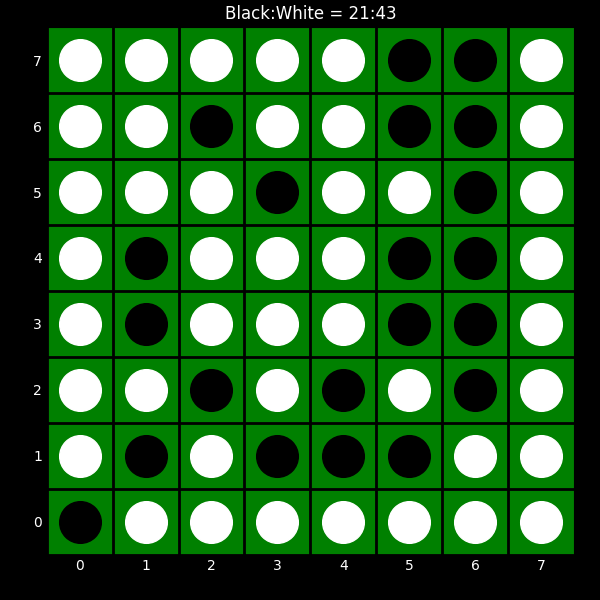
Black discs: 21
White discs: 43